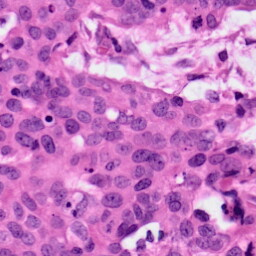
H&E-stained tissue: Ovarian